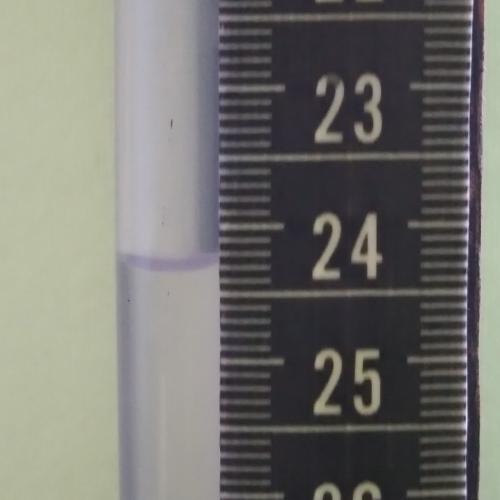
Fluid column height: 24.3 cm